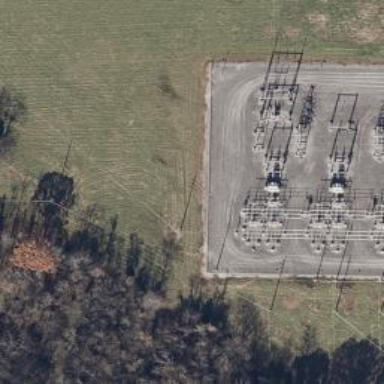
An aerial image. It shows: Switch for power supply.